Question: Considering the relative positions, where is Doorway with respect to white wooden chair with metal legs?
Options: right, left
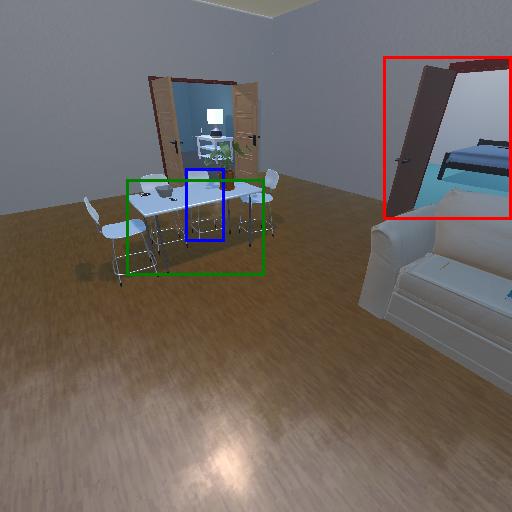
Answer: right